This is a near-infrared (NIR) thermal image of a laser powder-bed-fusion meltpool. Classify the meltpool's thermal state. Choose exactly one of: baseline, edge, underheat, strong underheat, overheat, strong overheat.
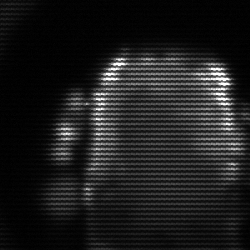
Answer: baseline